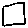
Label: square